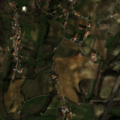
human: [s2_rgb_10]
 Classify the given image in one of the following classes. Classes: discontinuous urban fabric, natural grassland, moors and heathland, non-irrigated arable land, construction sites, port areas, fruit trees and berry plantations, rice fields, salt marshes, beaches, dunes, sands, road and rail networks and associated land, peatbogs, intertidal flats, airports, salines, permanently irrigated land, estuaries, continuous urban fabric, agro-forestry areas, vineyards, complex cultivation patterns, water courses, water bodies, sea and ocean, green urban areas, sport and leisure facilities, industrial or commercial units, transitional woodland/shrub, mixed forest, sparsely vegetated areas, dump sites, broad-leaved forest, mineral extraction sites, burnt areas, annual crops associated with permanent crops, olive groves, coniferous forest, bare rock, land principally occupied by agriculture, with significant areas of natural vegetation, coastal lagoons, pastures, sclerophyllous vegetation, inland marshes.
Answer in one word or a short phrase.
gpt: road and rail networks and associated land, permanently irrigated land, annual crops associated with permanent crops, complex cultivation patterns